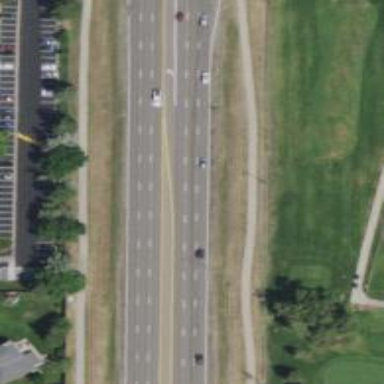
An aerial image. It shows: Primary highway.